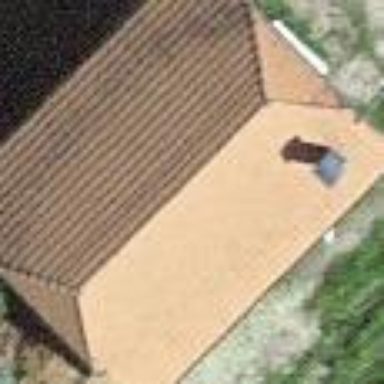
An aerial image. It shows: Rural barn.